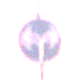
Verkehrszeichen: VorgeschriebeneFahrtrichtungRechtsOderLinks
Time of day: SunriseSunset
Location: Outdoor (Urban)
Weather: PartlyCloudy
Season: NotSpecified
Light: Natural